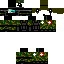
A female skeleton skin with dark skin, wearing brown helmet dressed in a green_skin armor chest and black pants, featuring a closed mouth.